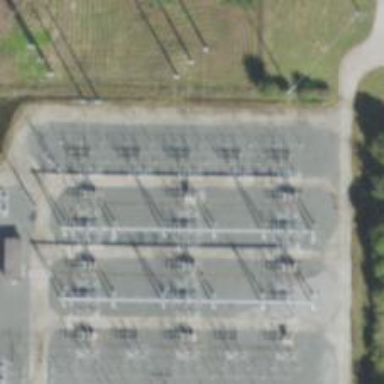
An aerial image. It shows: Switch used for power control.